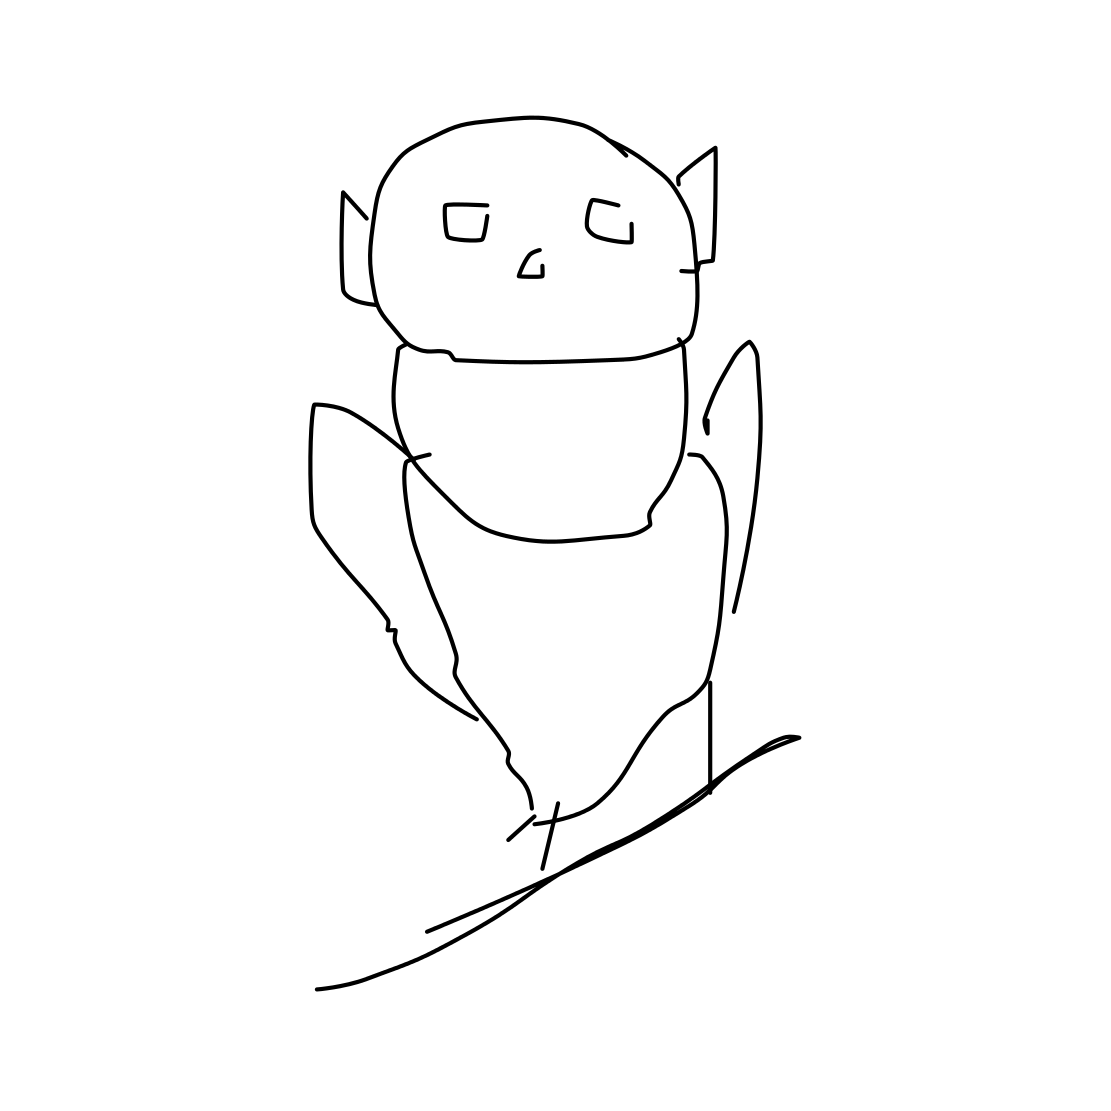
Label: owl